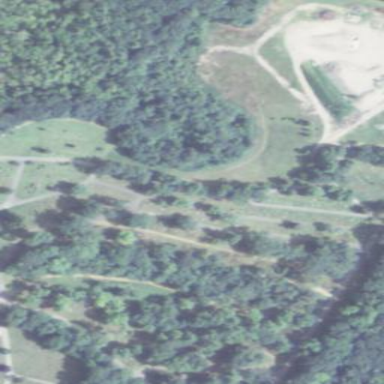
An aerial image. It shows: Cemetery with historic significance.